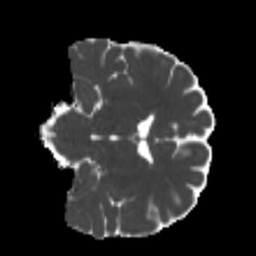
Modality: MD
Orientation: coronal
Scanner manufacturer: siemens
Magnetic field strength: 3 T
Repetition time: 4 s
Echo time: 0.0594 s